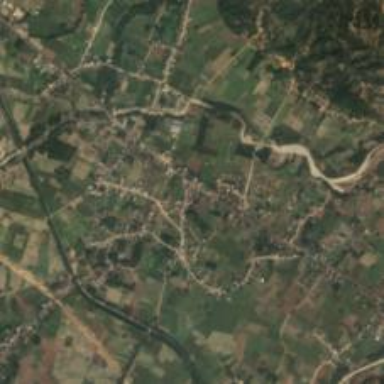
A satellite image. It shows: Village area.